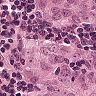
Metastatic tissue present: yes